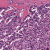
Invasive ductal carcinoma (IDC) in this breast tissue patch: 1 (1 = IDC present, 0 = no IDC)